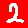
Digit: 2